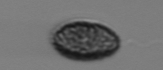
Label: Pseudochattonella_farcimen